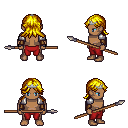
a pixel art fantasy rpg character, male body template, human, dark skin, steel arm armor, red pants, blonde loose hair, silver tiara, cloth bracers, spear, four views (front, back, left, right), 2x2 character sprite sheet, small pixel art, hard edges, no anti-aliasing